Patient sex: F
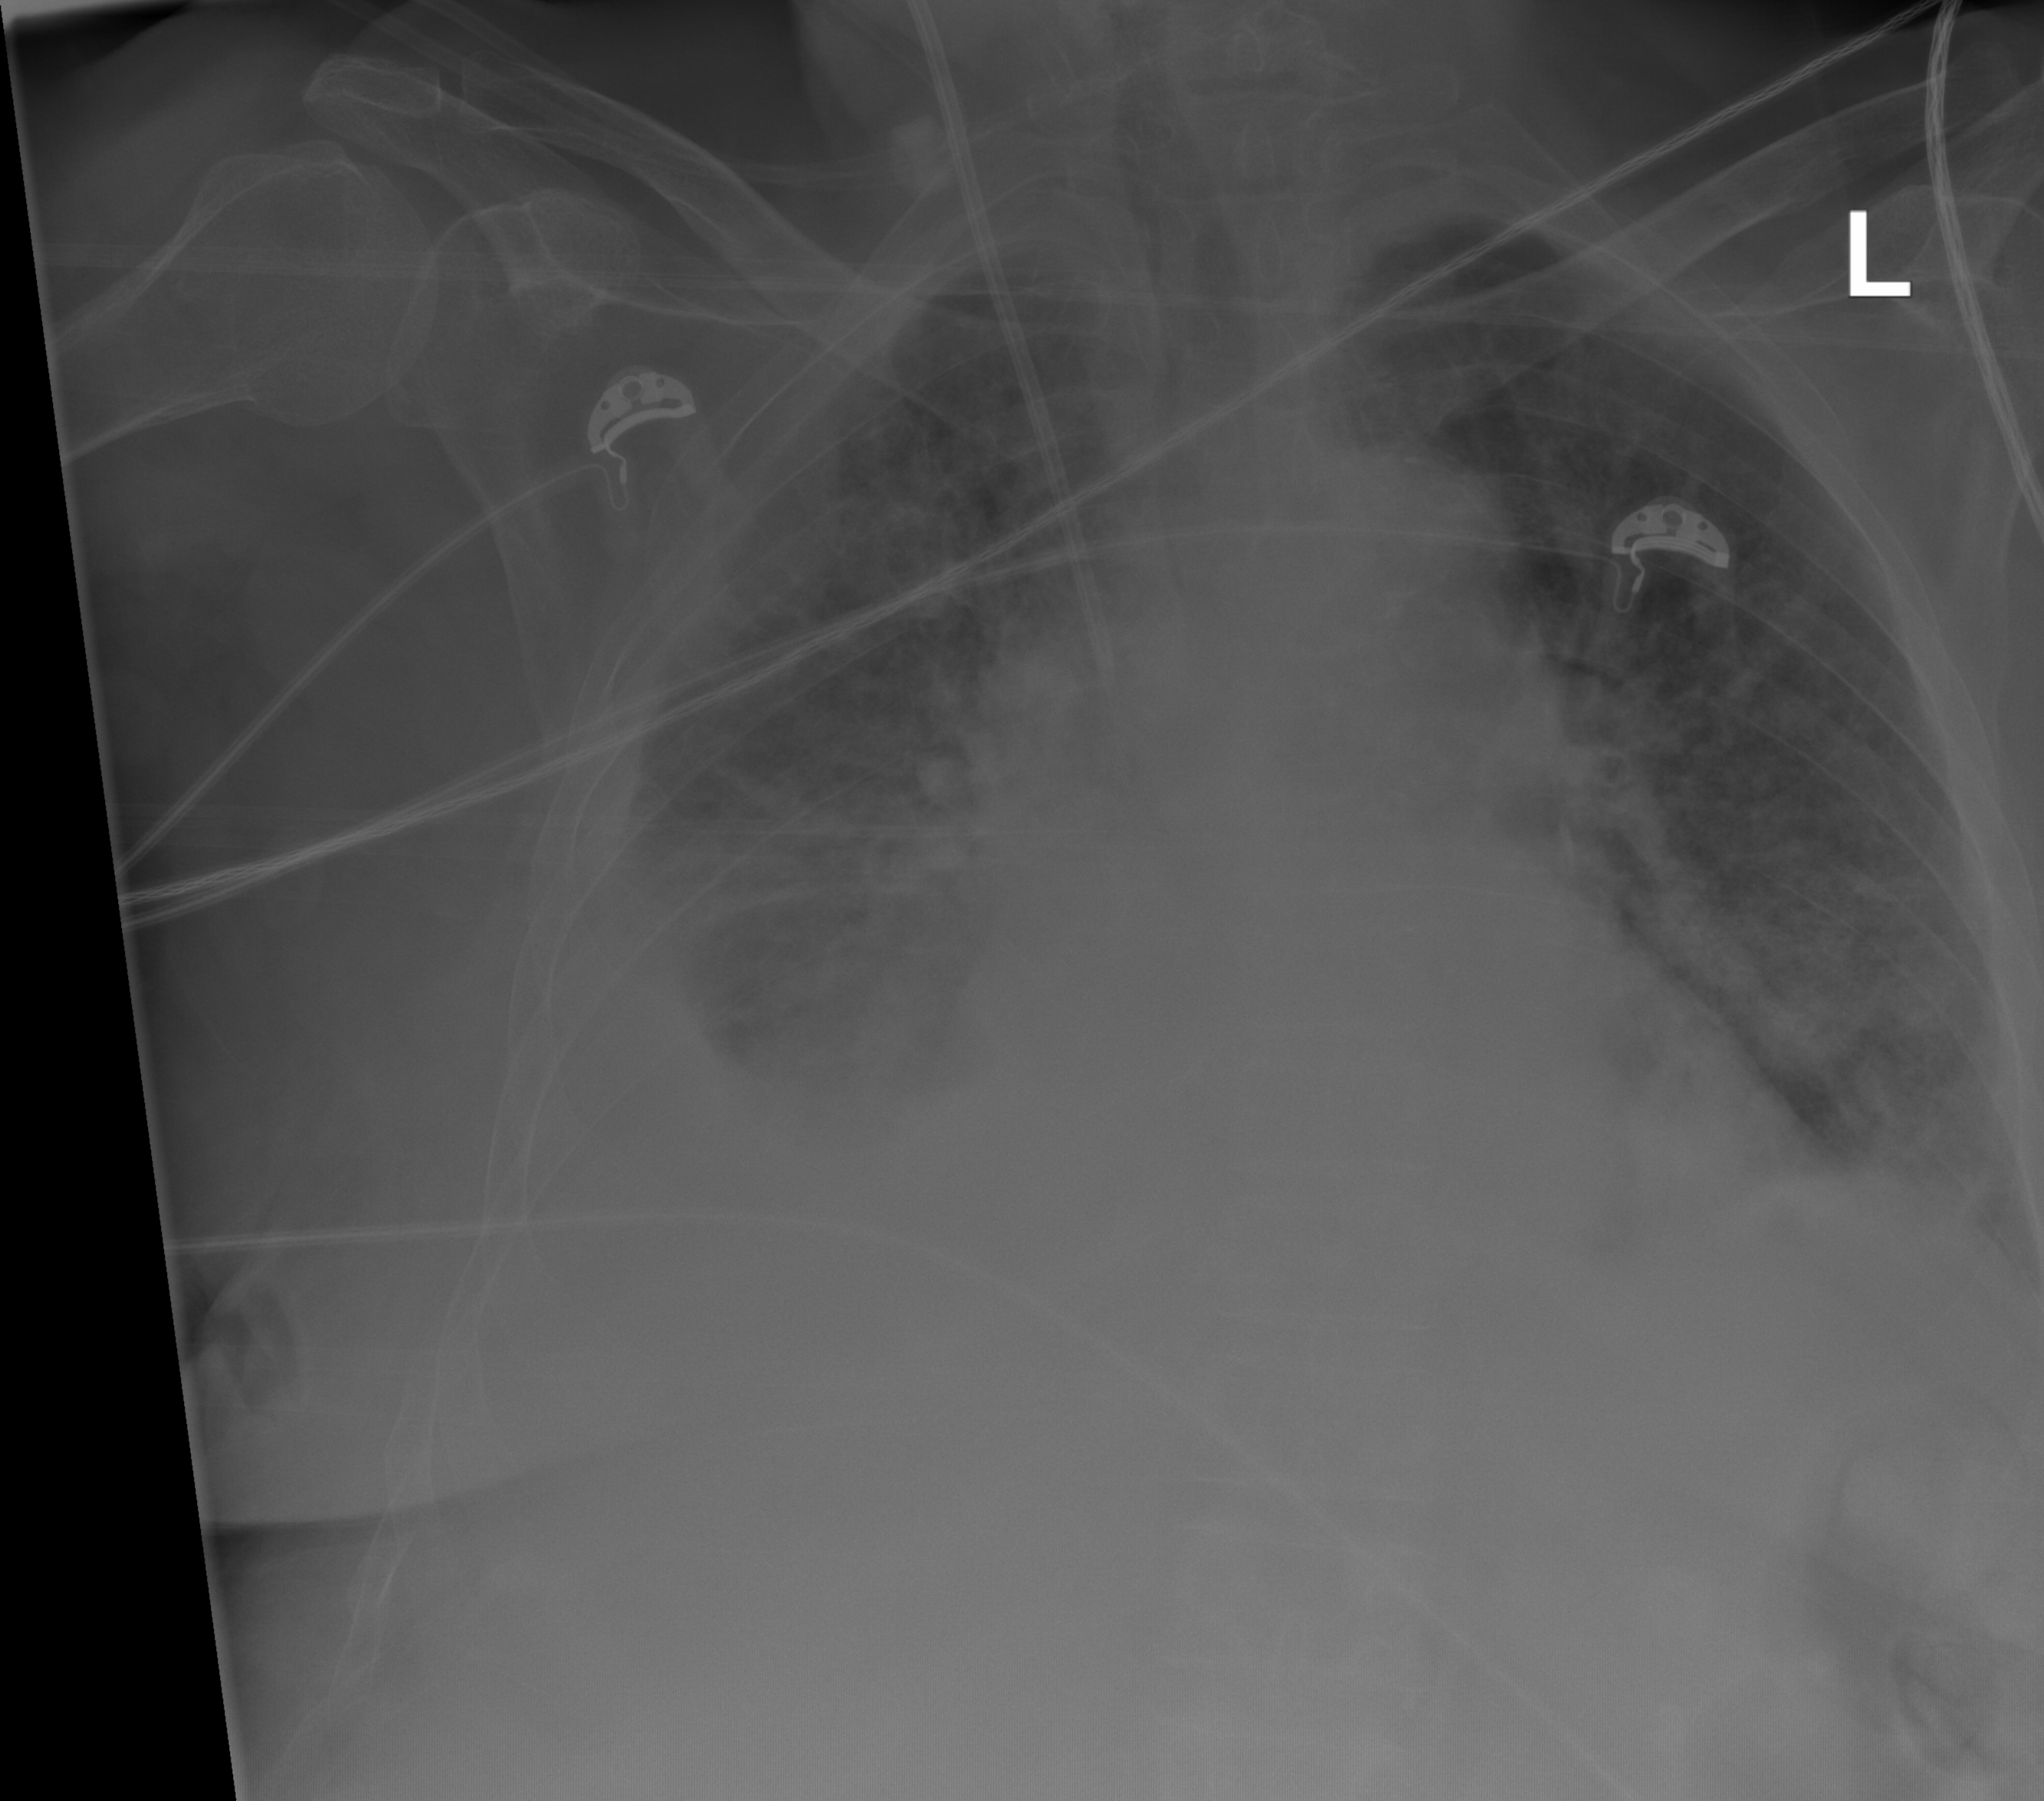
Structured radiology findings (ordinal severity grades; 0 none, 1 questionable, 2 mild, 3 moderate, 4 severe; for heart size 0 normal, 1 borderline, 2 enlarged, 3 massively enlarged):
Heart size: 0
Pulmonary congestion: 0
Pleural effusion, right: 3
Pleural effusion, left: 1
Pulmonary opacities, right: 2
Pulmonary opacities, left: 2
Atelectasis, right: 3
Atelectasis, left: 2